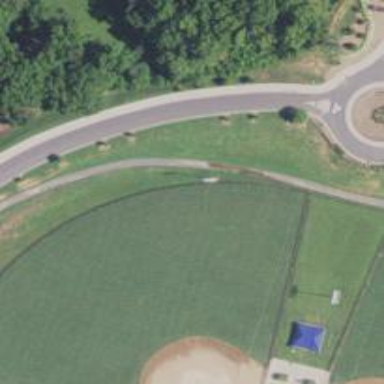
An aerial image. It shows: Baseball pitch for leisure land.